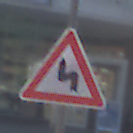
Verkehrszeichen: DoppelkurveZunaechstLinks
Umgebung: Outdoor, Urban
Tageszeit: MorningAfternoon
Wetter: Clear
Licht: Natural
Jahreszeit: NotSpecified
Kontrast: HighContrast